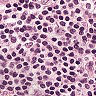
Metastatic tissue present: yes